Interaction volume radius: 5 \u00c5
Interaction volume height: 15 \u00c5
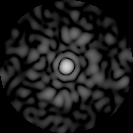
Disorder parameter: 0.8081